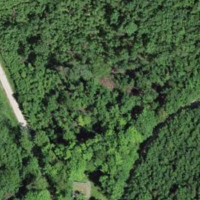
EUNIS habitat code: 44
Species observed at this site:
Melittis melissophyllum